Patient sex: F
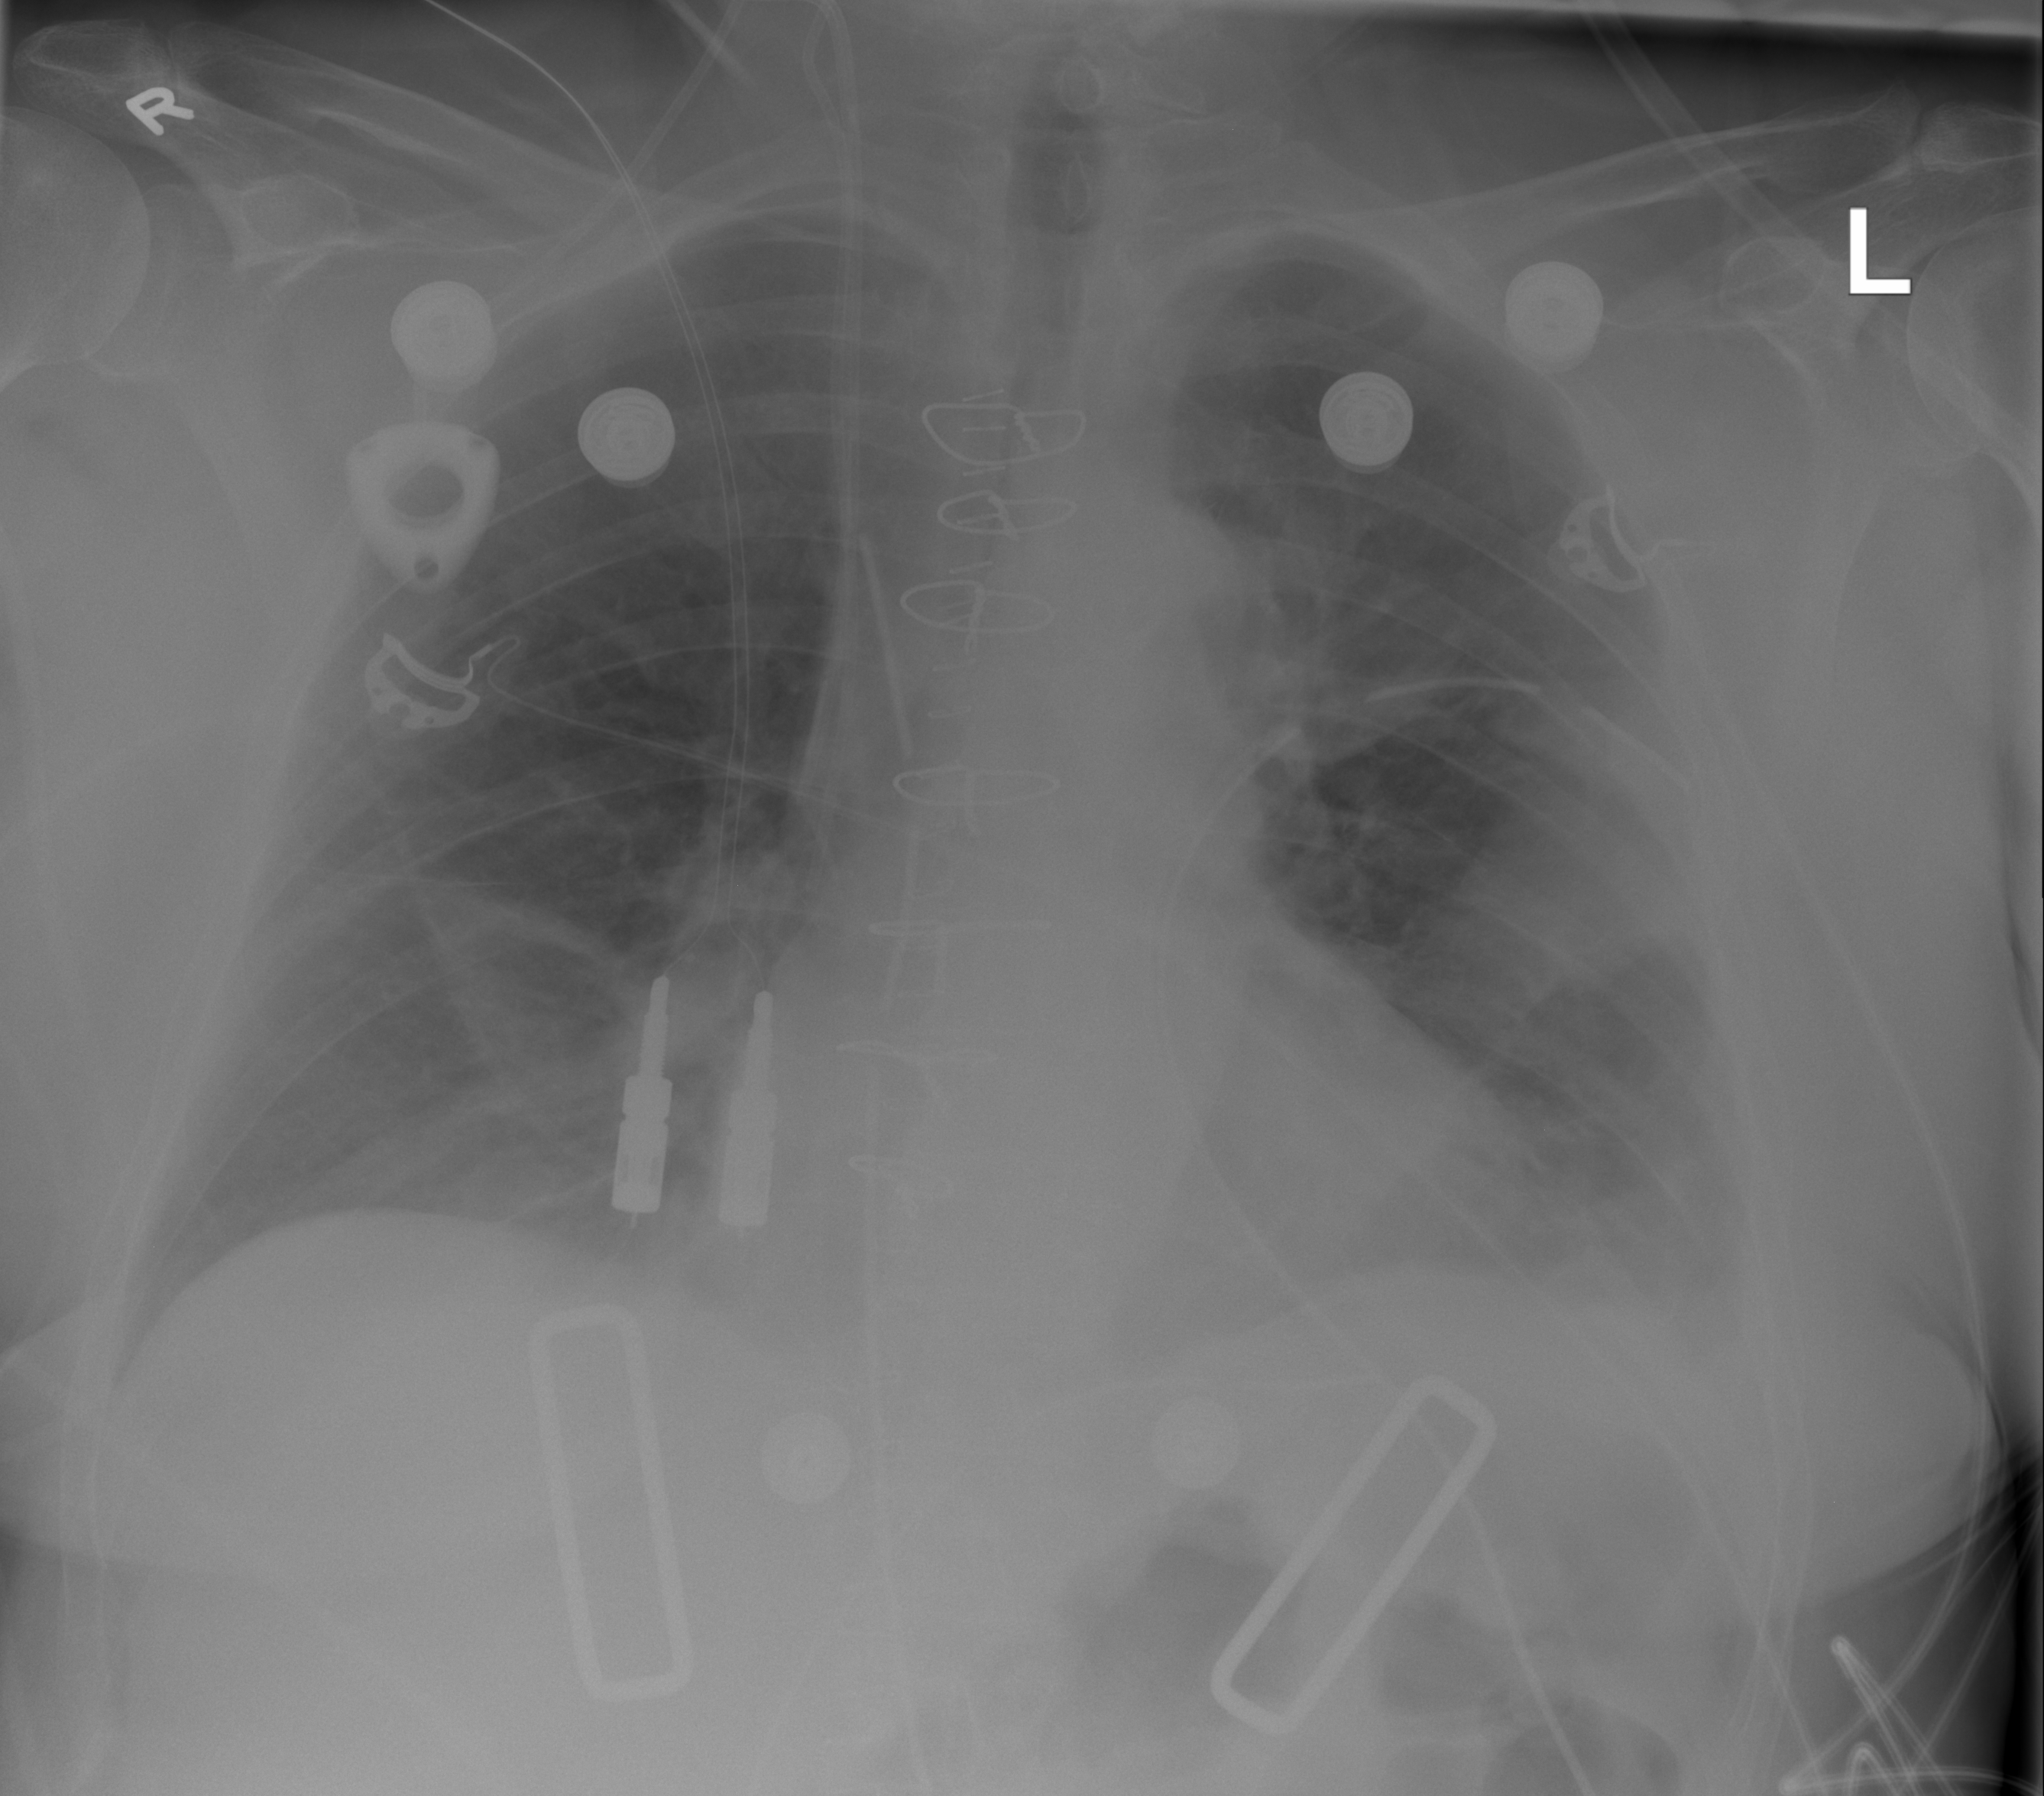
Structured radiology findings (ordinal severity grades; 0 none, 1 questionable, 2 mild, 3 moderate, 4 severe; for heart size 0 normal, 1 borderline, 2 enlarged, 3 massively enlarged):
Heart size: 0
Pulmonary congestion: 0
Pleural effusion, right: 2
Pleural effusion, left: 2
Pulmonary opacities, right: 0
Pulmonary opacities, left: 2
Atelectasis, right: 2
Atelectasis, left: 3